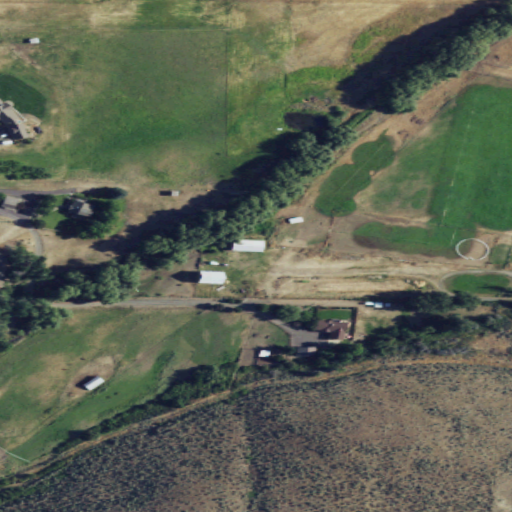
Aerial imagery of valley in Washington named Shushuskin Canyon containing pasture, shrub, open development, low intensity development, and cultivated crops